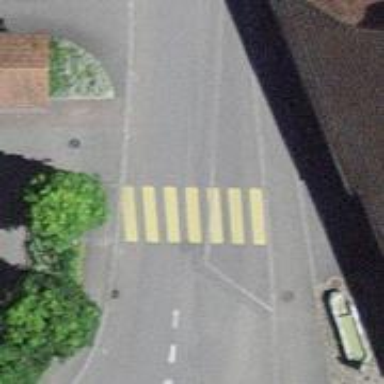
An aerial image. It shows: Uncontrolled zebra crossing with notable zebra markings.